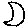
Label: moon